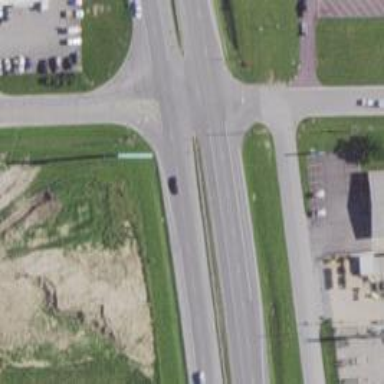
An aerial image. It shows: Primary link highway with asphalt surface.